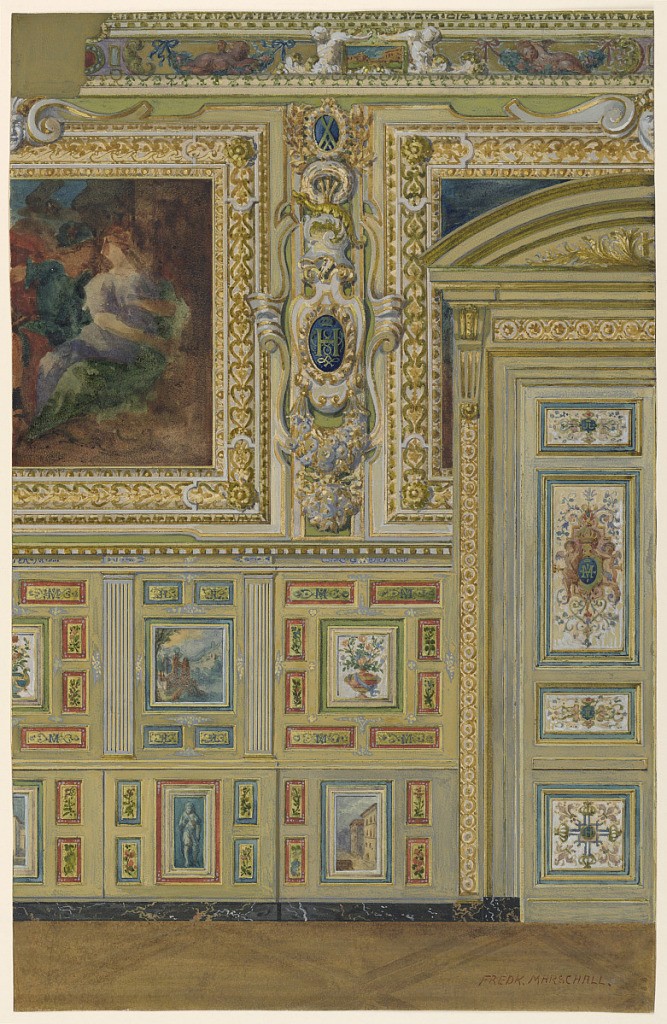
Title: Section of a wall showing groups of painted panels, Oval Chamber, Salon Louis XIV, Palace of Fontainebleau, France
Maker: Frederick Marschall
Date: ca. 1885
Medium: Brush and watercolor, tempera on heavy paper
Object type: Drawing
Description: Section of wall, the wainscoting containing groups of small painted panels. Upper half, large painted panelsset in gold frames; right, portion of door with painted panels of royal monograms.